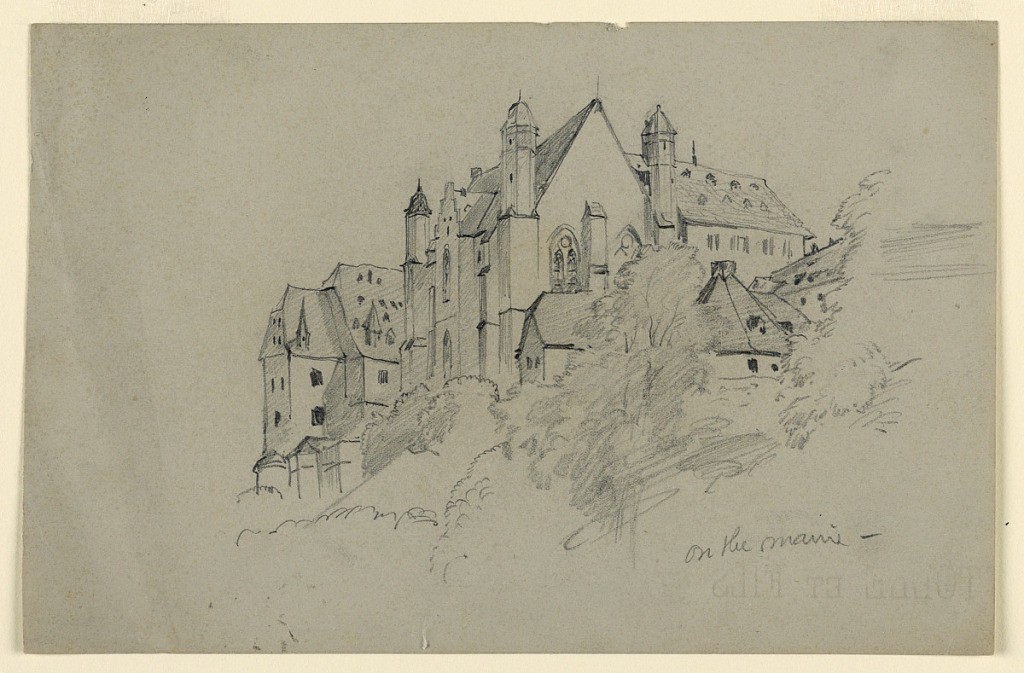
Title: Church, Germany
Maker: William Trost Richards, American, 1833–1905
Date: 1867
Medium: Graphite on paper
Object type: Drawing
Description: Sketch of a church on a hill.